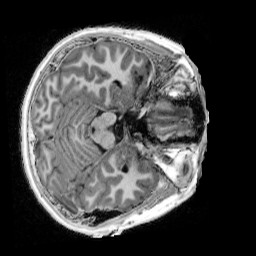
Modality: UNIT1_denoised
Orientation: axial
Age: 11
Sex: male
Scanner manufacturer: siemens
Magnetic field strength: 3 T
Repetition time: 4 s
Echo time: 0.00303 s